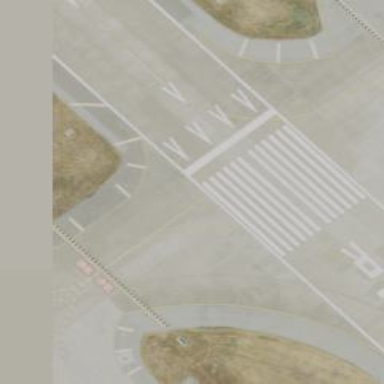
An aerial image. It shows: View of the airport threshold.